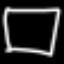
Label: square